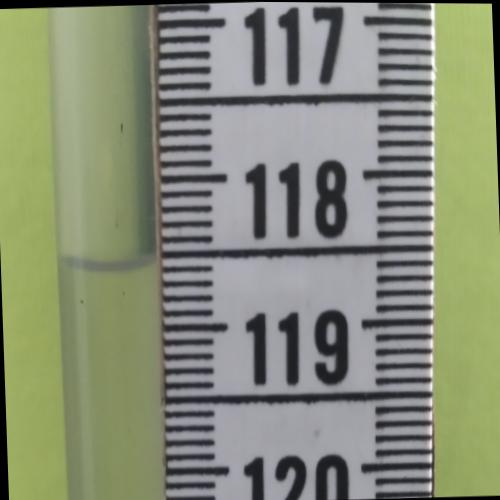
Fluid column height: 118.6 cm